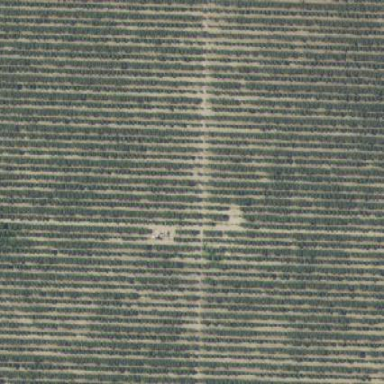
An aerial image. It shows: Orchard filled with almond trees.